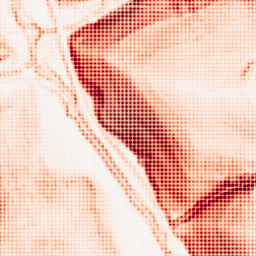
Category: morphological
Decomposition family: morphological_gradient
Decomposition parameters: size: 5
shape: square
Upsampling method: sinc_blackman
Upsampling parameters: scale: 4
kernel_size: 4
Upsampling scale: 4